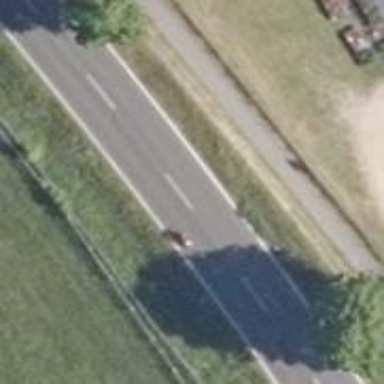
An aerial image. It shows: Secondary road with asphalt surface.